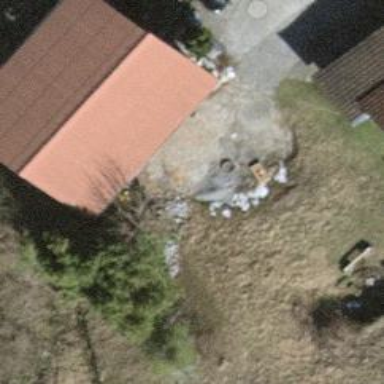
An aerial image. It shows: Driveway.